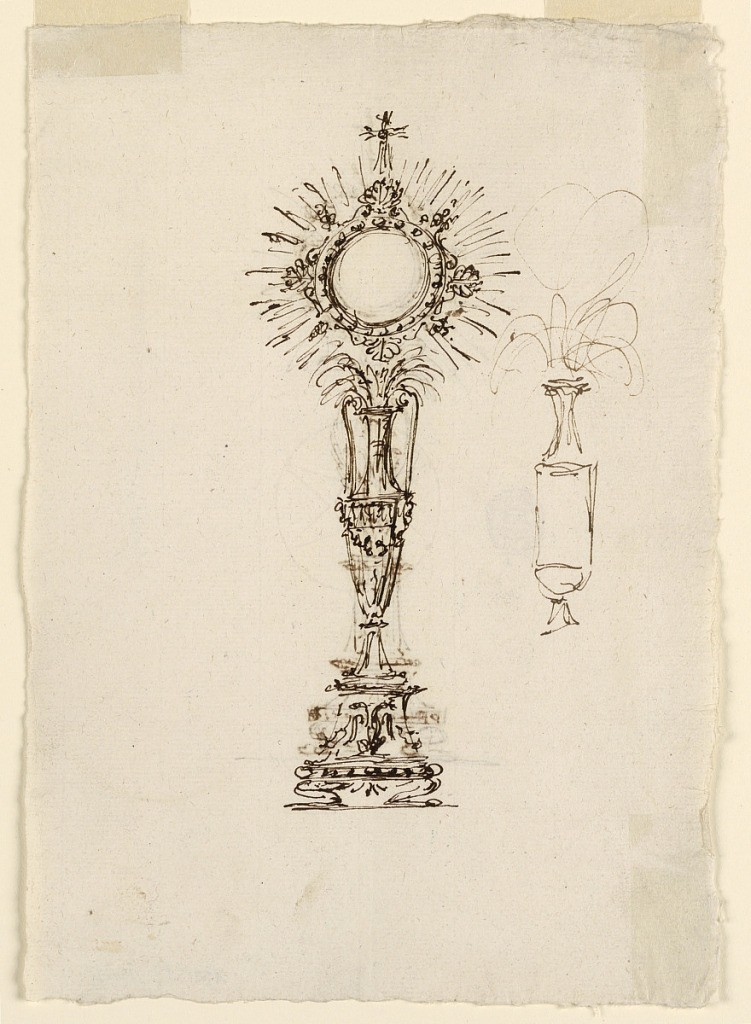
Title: Design for a Monstances
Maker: Giuseppe Barberi, Italian, 1746–1809
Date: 1815–1830
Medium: Pen and ink on paper
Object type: Drawing
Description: Body in the form of a vase draped in festoon. At top, a cross.